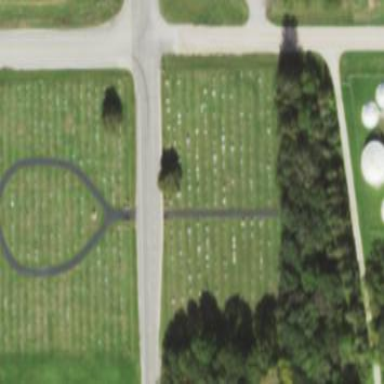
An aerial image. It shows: Cemetery.